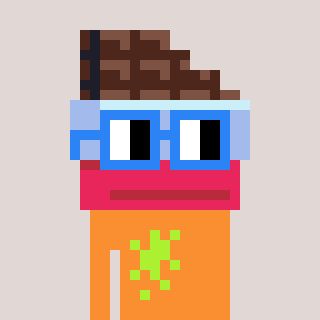
a pixel art character with square blue glasses, a chocolate-shaped head and a orange-colored body on a warm background